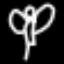
Label: angel